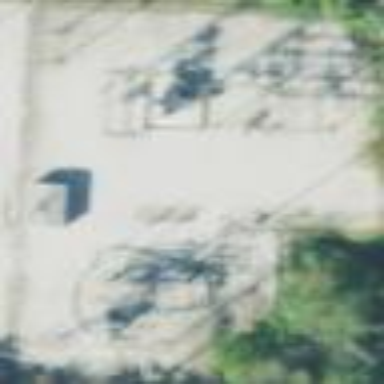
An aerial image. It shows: Distribution level power substation enclosed by fence.